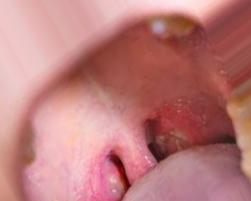
Condition: Mouth Ulcer